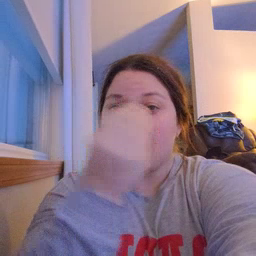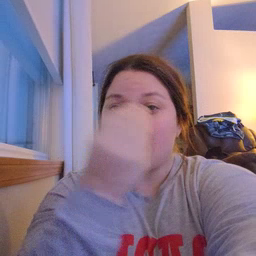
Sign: flower